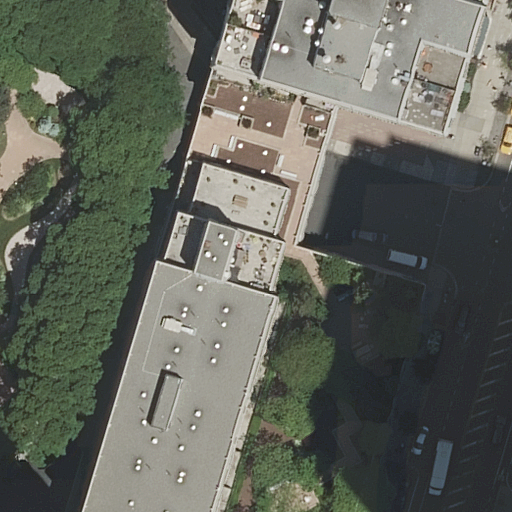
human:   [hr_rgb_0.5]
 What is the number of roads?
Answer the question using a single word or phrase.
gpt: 8

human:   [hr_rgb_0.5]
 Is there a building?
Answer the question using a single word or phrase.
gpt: yes

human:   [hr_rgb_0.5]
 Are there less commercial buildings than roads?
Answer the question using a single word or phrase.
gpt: yes

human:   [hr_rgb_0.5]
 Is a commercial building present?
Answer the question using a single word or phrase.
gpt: no

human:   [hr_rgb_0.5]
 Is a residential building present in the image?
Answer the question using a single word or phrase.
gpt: yes

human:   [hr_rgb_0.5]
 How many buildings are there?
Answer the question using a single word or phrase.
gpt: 2

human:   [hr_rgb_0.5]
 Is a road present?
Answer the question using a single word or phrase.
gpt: yes

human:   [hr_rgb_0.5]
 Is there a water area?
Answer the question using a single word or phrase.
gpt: no

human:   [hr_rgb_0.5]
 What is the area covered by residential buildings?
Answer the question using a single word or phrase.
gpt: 4727m2

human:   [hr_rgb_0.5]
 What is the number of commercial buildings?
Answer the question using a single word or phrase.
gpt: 0

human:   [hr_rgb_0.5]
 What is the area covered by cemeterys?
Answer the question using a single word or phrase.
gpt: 0m2

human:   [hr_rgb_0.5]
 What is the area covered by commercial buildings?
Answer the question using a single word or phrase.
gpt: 0m2

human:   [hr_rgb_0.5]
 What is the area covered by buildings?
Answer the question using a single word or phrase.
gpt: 4727m2

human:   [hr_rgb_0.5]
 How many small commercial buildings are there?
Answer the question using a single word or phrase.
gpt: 0

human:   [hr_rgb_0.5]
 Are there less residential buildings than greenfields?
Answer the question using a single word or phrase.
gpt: no

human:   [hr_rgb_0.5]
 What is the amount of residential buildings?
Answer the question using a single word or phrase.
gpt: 2

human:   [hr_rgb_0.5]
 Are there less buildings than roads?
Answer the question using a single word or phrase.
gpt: yes

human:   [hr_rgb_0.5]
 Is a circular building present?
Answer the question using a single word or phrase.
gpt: no

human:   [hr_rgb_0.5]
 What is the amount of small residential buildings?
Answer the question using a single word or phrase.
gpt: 0

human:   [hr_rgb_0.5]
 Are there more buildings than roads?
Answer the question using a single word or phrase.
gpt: no

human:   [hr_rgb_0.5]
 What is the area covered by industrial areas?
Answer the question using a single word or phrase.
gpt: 0m2

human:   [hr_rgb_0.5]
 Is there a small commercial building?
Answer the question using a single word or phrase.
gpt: no

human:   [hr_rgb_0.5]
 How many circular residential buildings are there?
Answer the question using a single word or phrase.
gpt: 0

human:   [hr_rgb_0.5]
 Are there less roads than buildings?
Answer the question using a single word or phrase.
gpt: no

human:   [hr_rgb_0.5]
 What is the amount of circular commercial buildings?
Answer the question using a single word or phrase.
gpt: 0

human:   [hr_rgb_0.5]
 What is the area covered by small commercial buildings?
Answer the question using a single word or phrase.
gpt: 0m2

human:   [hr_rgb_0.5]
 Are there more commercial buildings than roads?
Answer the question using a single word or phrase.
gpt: no

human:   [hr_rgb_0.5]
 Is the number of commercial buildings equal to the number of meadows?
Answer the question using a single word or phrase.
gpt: yes

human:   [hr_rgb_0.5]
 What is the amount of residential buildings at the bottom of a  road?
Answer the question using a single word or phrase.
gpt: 1

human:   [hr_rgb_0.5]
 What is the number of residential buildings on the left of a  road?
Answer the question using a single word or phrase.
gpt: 2

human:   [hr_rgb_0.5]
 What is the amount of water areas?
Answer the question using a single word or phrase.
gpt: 0

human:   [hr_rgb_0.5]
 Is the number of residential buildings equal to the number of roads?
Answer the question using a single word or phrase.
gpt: no

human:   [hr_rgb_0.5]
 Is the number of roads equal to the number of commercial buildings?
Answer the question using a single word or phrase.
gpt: no

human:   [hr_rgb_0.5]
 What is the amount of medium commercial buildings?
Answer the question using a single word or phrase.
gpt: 0

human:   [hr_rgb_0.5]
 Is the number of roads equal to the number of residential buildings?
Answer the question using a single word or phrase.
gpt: no

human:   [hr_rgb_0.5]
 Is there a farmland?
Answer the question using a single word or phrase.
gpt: no

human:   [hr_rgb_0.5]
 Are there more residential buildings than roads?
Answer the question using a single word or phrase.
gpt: no

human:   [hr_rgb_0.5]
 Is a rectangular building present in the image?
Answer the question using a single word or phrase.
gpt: no

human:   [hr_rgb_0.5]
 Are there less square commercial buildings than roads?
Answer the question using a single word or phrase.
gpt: yes

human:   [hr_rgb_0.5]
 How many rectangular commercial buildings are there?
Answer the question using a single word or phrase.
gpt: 0

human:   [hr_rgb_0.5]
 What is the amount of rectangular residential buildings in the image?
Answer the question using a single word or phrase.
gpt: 0

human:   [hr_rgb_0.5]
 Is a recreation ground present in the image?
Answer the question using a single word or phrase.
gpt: no

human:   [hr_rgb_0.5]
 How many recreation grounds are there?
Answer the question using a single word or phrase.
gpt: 0

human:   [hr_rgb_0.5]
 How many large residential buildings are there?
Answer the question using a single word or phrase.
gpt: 2

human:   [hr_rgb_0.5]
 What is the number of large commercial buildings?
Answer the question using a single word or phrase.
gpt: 0

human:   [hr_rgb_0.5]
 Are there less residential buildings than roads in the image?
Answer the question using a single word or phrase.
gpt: yes

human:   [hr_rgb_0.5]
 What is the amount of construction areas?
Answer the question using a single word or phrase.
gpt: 0

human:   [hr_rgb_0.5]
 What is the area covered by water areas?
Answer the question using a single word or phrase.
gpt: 0m2

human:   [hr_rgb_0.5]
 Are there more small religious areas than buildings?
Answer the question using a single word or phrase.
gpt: no

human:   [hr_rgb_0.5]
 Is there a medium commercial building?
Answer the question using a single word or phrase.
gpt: no

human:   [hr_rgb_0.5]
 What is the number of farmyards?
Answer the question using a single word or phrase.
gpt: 0

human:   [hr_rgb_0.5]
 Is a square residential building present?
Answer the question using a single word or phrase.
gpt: no

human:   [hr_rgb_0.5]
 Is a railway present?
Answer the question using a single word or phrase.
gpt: no

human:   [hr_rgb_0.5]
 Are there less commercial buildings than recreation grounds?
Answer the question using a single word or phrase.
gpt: no

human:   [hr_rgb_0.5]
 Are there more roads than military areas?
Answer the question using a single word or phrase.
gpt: yes

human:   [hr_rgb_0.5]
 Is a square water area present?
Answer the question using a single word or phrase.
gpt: no

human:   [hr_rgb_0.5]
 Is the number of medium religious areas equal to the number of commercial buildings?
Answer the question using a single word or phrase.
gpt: yes

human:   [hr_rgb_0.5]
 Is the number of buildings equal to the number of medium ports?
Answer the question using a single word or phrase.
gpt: no

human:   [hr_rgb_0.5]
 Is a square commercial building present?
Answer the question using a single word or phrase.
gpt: no

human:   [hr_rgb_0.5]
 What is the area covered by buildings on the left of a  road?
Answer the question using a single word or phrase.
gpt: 4727m2

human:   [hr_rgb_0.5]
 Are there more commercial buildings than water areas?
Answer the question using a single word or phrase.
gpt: no

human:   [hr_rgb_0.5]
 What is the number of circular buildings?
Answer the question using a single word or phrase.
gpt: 0

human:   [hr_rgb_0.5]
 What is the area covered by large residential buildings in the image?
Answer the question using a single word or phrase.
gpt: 4727m2

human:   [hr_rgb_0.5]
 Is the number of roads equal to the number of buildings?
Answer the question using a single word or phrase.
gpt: no